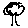
Label: tree